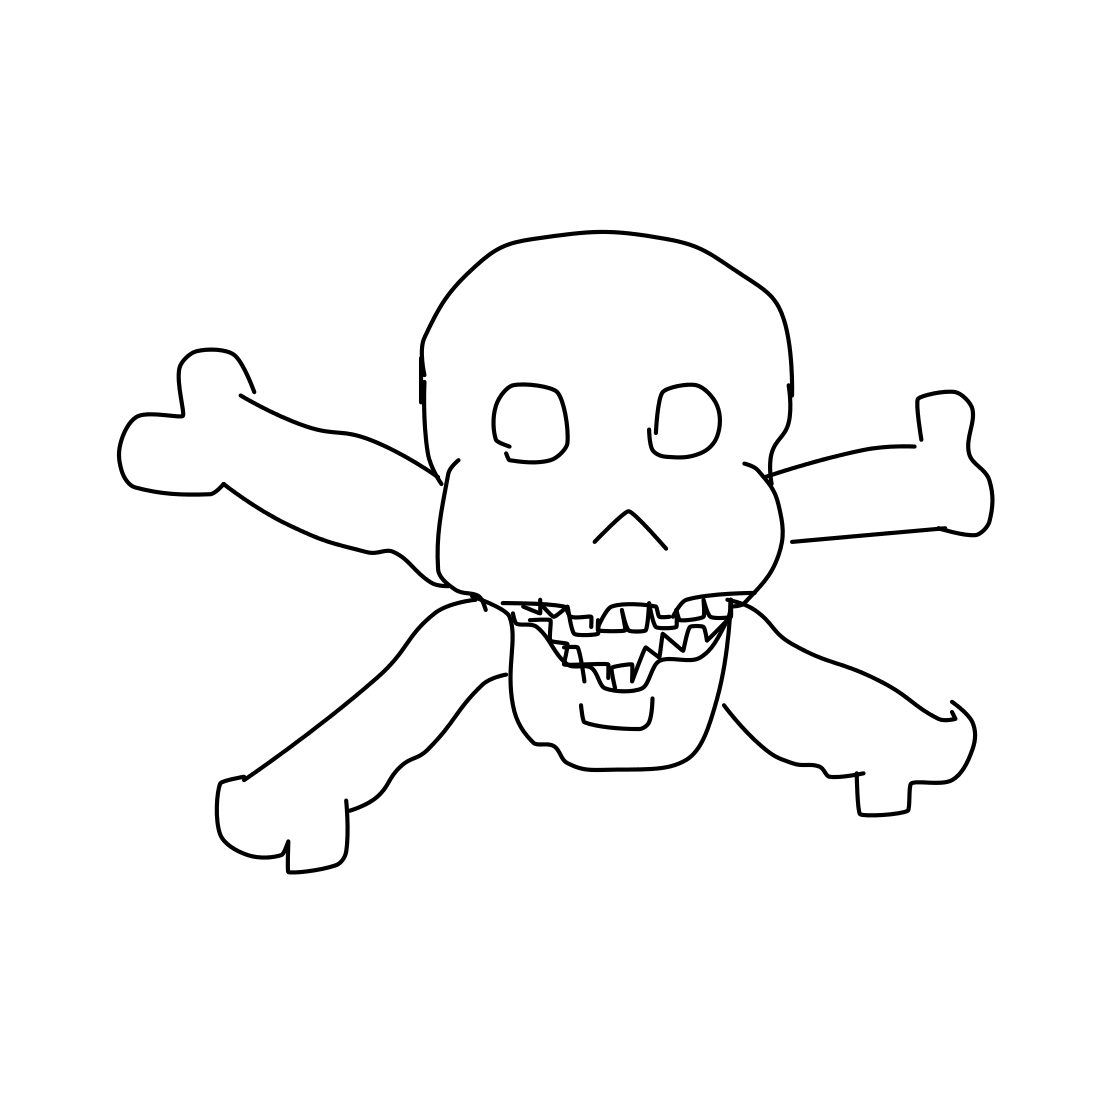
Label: skull